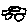
Label: car